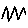
Label: zigzag